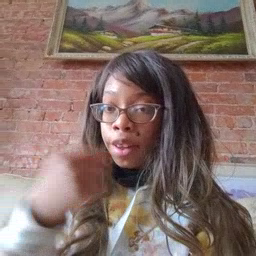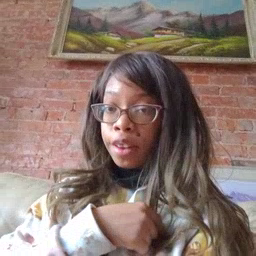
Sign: weus